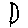
Label: moon